Field crop: maize
Growth stage: 2
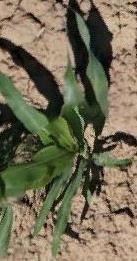
Species: maize